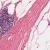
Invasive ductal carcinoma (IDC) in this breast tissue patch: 0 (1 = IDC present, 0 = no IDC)